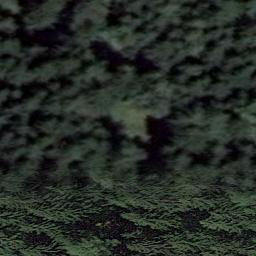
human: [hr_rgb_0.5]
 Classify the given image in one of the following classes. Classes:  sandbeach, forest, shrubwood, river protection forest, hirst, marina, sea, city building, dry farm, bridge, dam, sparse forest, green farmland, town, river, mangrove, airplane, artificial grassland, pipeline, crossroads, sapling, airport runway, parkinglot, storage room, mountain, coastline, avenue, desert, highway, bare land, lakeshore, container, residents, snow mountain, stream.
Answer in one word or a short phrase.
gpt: forest